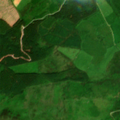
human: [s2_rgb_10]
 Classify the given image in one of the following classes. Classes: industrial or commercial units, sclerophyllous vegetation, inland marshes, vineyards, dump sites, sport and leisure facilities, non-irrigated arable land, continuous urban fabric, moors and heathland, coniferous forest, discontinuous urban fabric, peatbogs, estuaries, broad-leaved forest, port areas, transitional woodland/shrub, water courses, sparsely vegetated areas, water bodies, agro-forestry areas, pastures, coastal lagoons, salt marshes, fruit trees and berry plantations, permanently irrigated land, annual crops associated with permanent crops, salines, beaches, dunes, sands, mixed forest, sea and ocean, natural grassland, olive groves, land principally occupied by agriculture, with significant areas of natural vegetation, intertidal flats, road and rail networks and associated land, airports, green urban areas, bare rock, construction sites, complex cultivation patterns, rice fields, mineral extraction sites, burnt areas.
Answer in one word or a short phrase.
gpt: pastures, coniferous forest, moors and heathland, peatbogs